Interaction volume radius: 5 \u00c5
Interaction volume height: 40 \u00c5
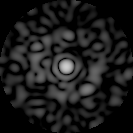
Disorder parameter: 0.8436